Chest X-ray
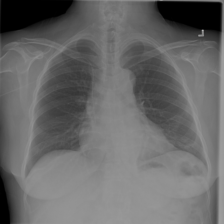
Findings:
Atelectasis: positive
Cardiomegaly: negative
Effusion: negative
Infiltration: negative
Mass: negative
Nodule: negative
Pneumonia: negative
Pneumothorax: negative
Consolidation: negative
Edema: negative
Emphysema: negative
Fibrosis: negative
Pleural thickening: negative
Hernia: negative